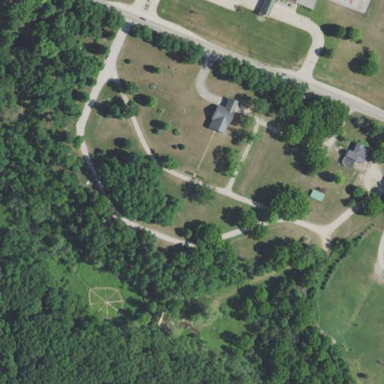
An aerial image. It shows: Cemetery.